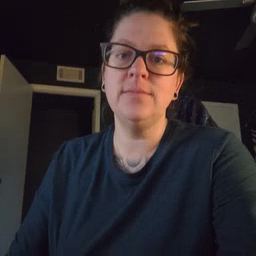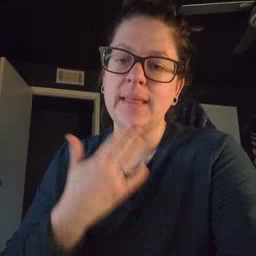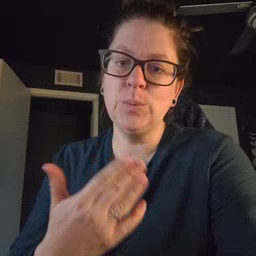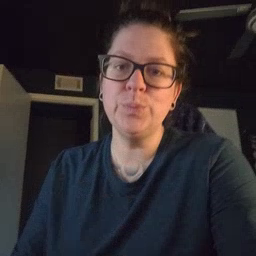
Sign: thankyou